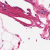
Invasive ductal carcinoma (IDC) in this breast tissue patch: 0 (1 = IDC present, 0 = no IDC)